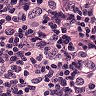
Metastatic tissue present: yes